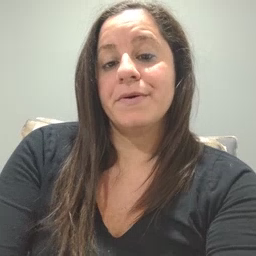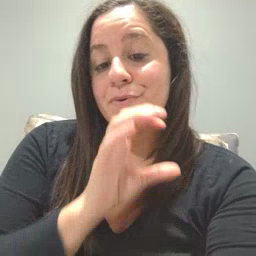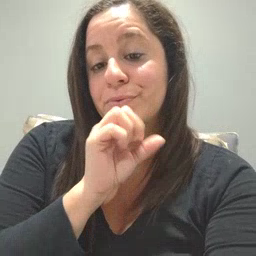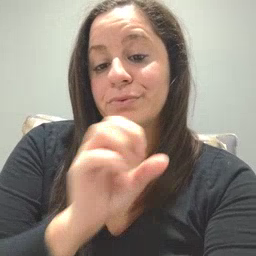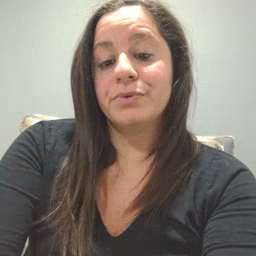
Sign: orange